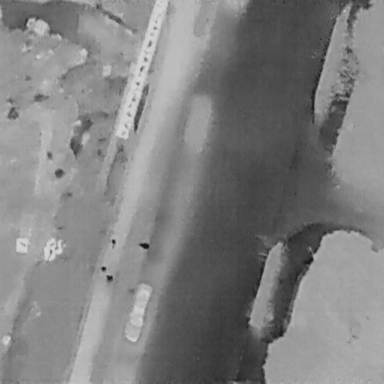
There are three People in the infrared image.